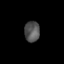
Tissue: skin
Cell type: Fibroblasts
Senescence score: 0.7409
Nuclear area (px): 310
Mean DAPI intensity: 83.2